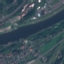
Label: River